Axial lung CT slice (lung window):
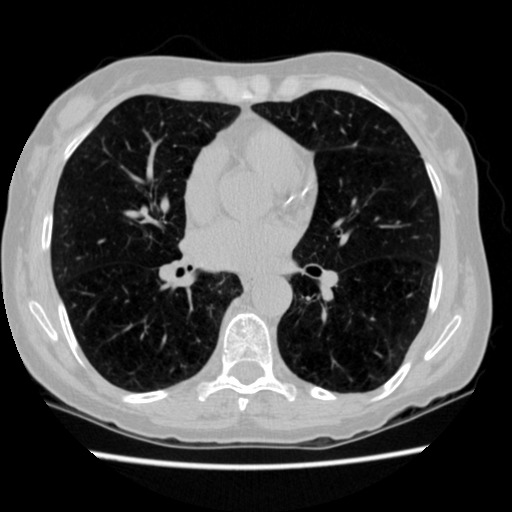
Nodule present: no